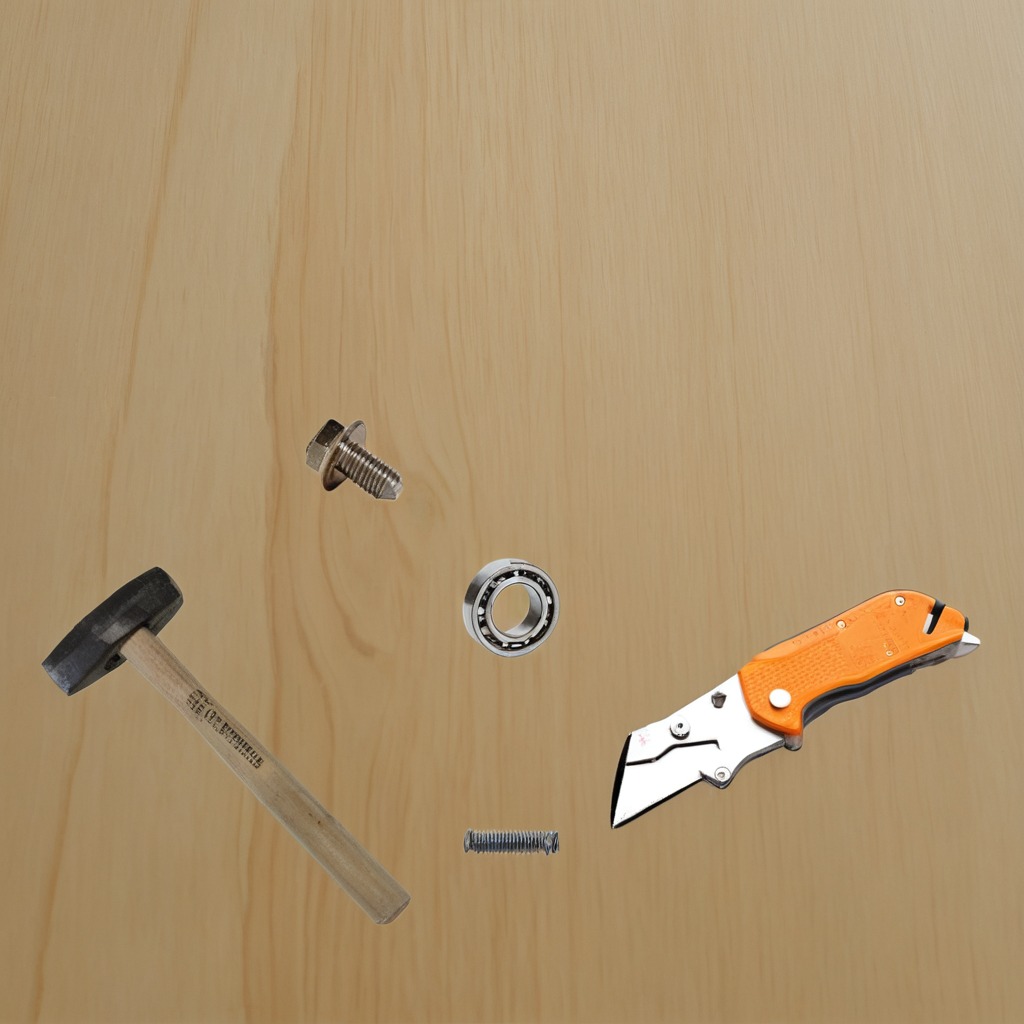
A ball bearing, a utility knife, a machine screw, a hammer, and a coiled metal spring are lying on the plywood surface.